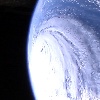
Label: cloud